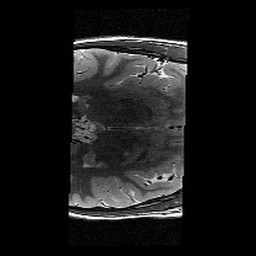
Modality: T2w
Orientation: axial
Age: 11
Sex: male
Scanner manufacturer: siemens
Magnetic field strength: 3 T
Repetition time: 9.23 s
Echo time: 0.067 s